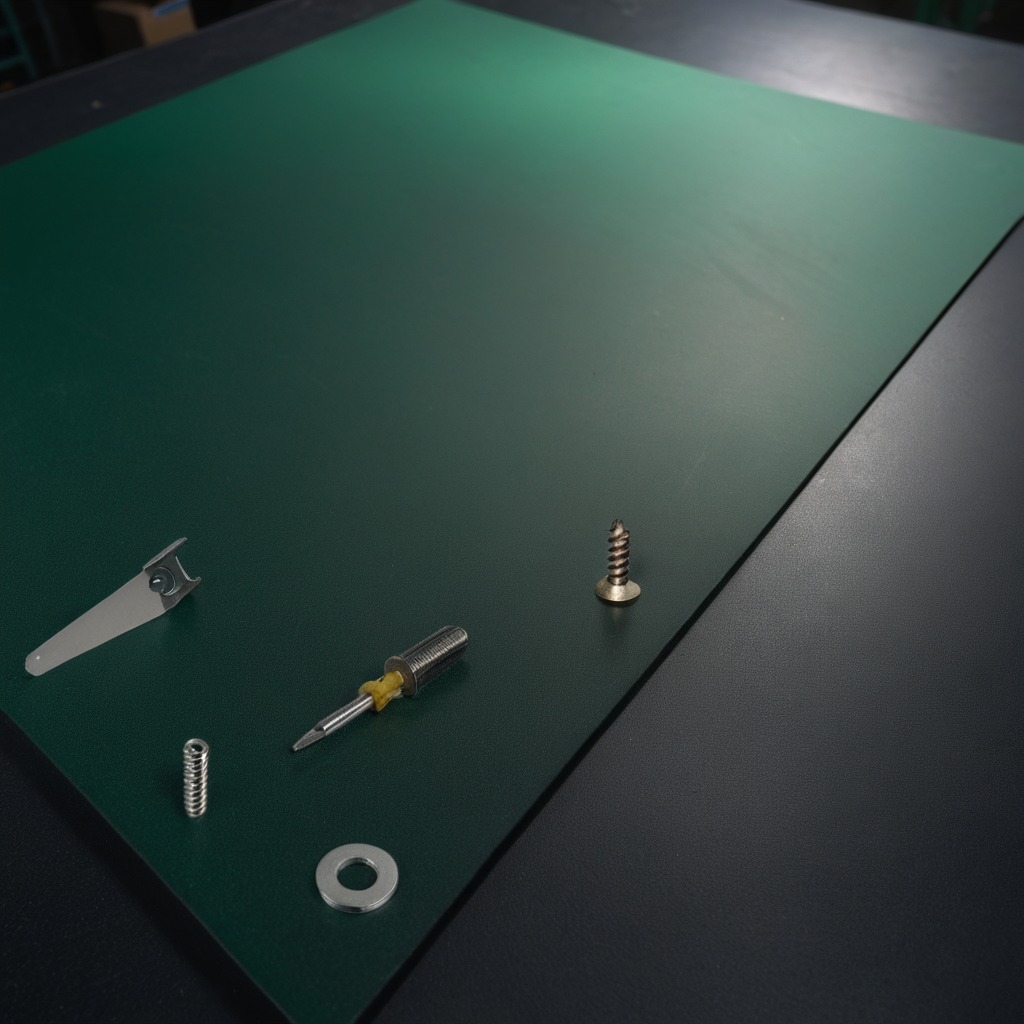
A flat metal washer, a metal machine screw, a coiled metal spring, a handheld metal saw, and a screwdriver are lying on the granite tabletop.